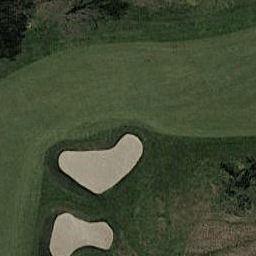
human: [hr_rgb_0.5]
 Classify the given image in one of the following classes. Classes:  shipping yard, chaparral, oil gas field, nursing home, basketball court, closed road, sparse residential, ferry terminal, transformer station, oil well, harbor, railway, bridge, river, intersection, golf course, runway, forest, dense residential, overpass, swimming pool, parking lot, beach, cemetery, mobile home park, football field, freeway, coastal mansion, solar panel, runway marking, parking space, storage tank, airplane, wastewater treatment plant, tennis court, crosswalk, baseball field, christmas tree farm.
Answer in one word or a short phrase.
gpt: golf course